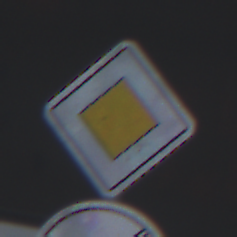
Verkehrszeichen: Vorfahrtsstrasse
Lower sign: EndeGeschwindigkeit70
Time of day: MorningAfternoon
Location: Outdoor (Suburban)
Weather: Overcast
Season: NotSpecified
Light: Natural